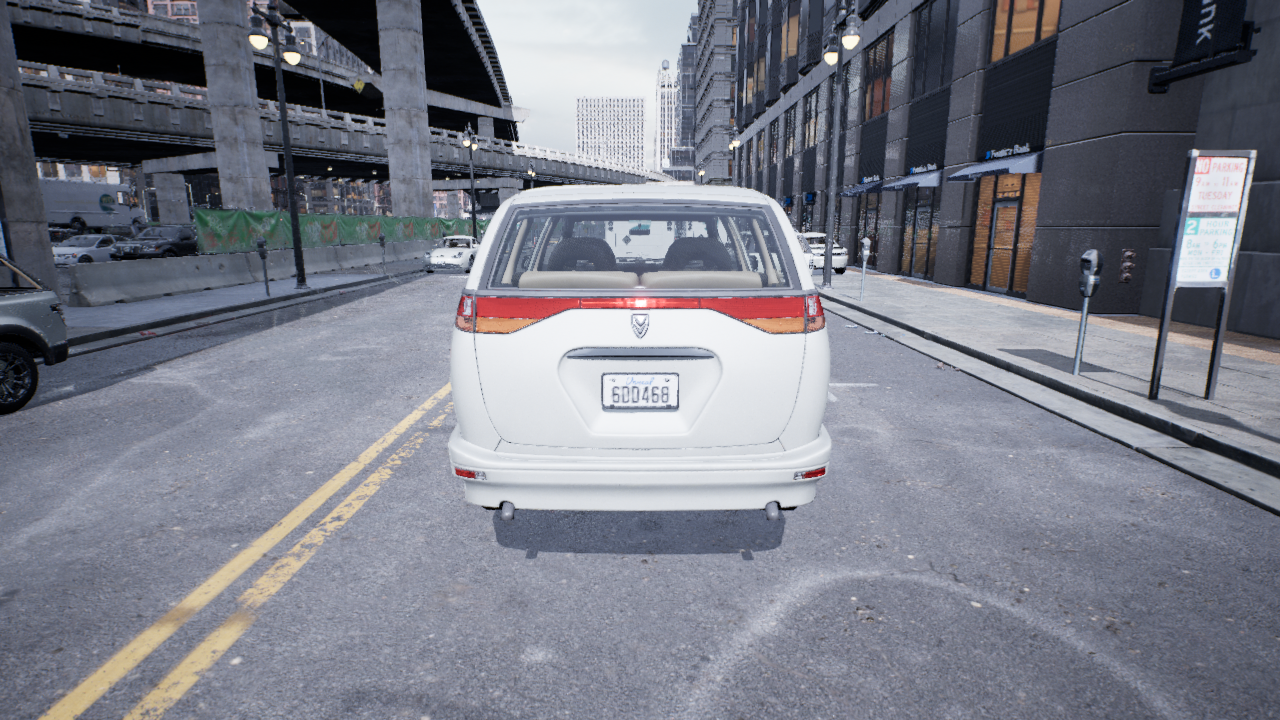
Venue: downtown
Lighting: overcast
Vehicle rig: minivan